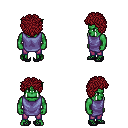
a pixel art fantasy rpg character, male body template, orc, green skin, chain tabard jacket, magenta pants, brunette curly afro hairstyle, ghillies, four views (front, back, left, right), 2x2 character sprite sheet, small pixel art, hard edges, no anti-aliasing